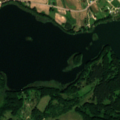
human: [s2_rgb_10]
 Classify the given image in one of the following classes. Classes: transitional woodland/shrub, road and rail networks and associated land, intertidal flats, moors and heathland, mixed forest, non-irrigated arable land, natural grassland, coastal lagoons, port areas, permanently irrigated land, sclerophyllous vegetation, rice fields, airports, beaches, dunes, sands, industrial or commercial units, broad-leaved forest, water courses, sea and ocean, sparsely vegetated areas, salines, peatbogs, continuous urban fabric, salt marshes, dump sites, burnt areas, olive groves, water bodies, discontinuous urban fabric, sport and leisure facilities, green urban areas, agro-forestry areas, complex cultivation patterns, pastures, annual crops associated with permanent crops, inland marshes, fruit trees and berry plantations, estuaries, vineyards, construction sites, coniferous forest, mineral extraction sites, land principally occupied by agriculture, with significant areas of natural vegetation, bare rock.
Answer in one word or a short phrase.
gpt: complex cultivation patterns, land principally occupied by agriculture, with significant areas of natural vegetation, transitional woodland/shrub, inland marshes, water bodies